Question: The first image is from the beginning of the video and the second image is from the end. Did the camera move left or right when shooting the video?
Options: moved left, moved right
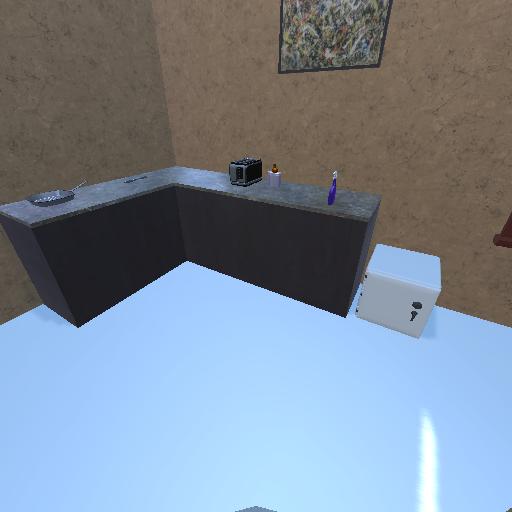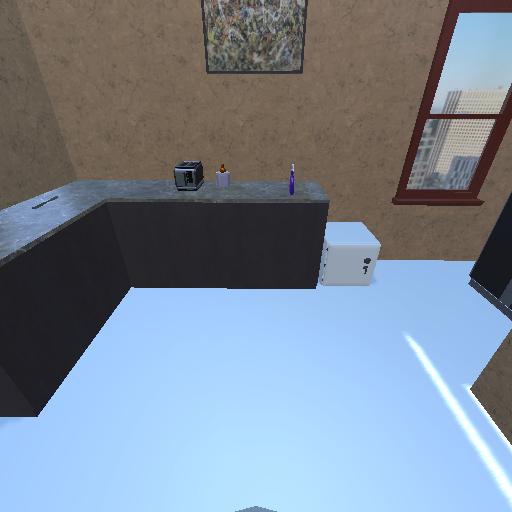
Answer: moved left